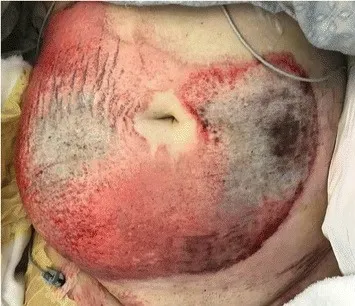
Initial evaluation of mixed friction burn to anterior abdomen of a 30-year old female pedestrain struck by a motor vehicle. Total burn surface area (TBSA) estimated to be 13% (4% full-thickness 3rd degree, 9% partial thickness 2nd degree).
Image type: medical_photograph (skin_photograph)